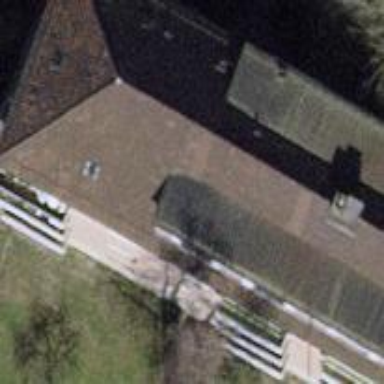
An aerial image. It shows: Apartment building with tile roof.